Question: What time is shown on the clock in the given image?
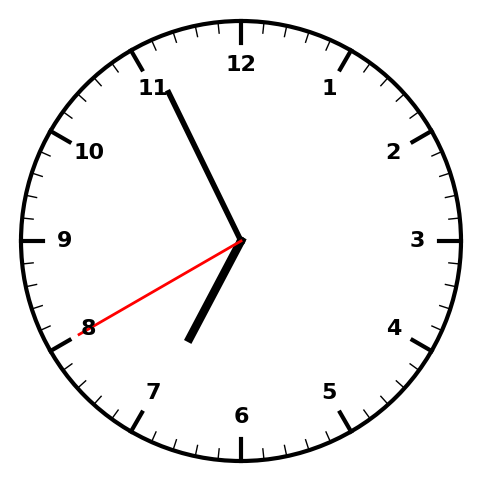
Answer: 06:55:40